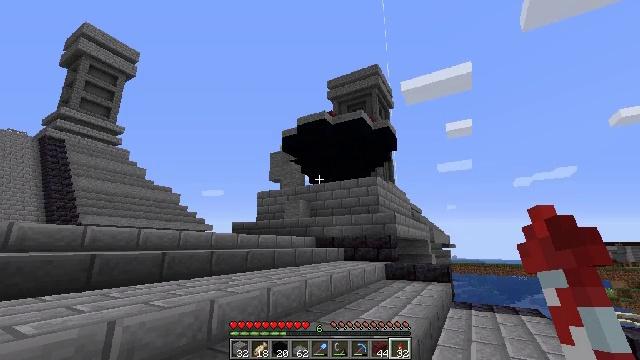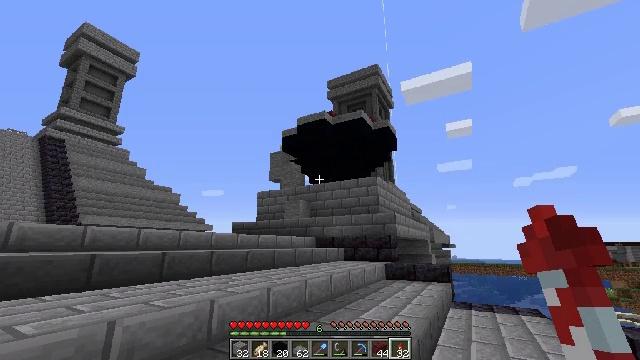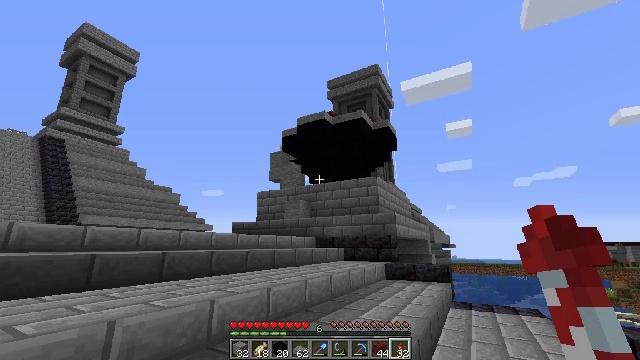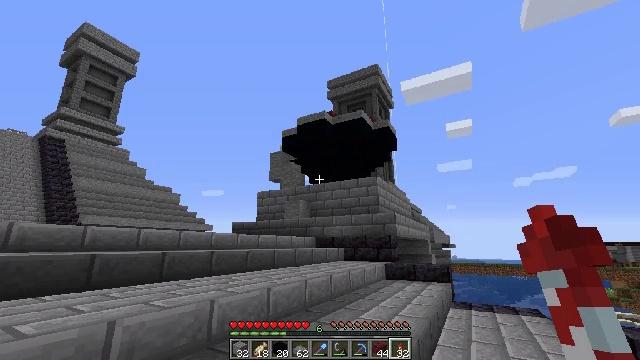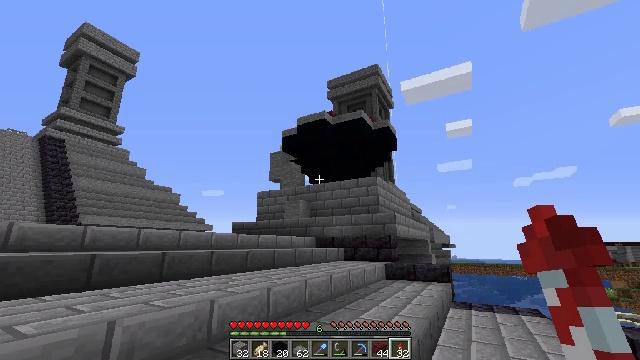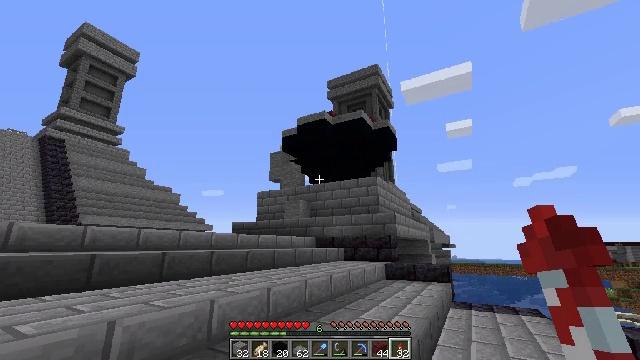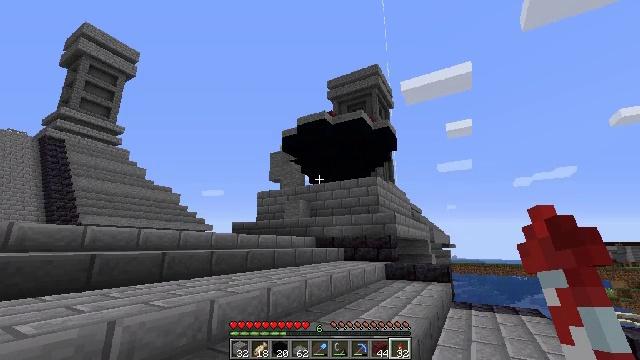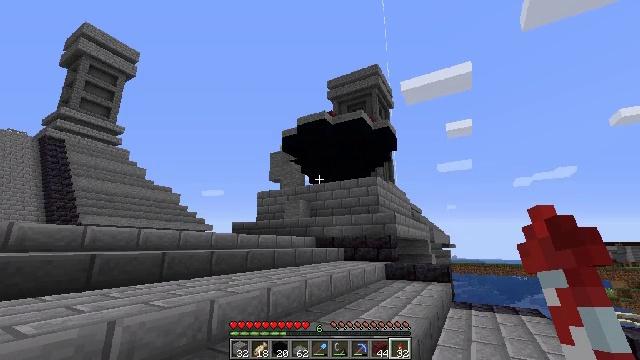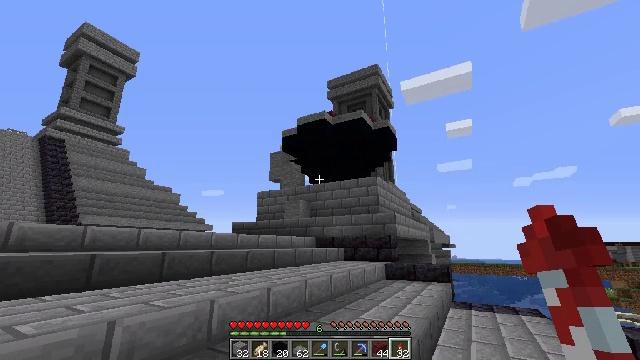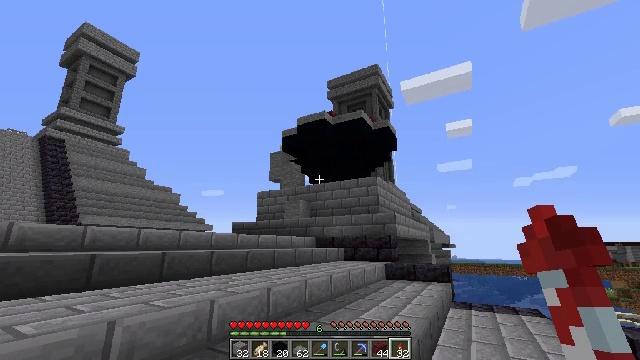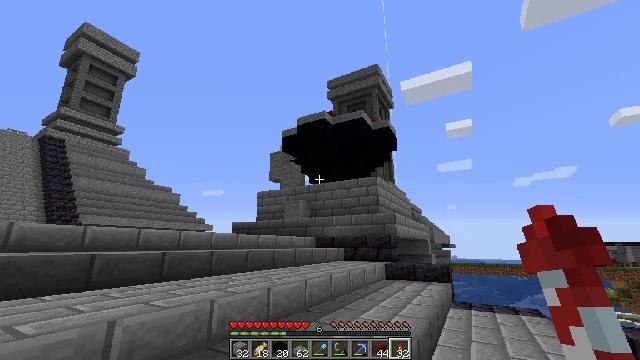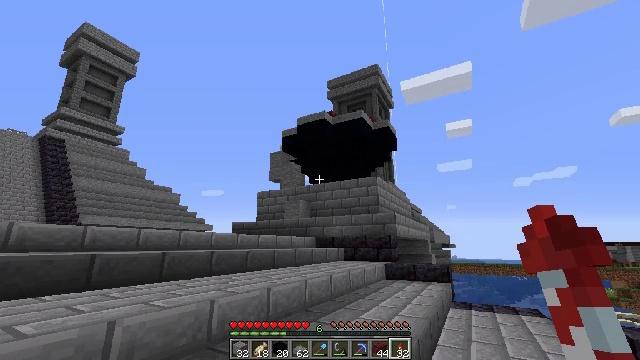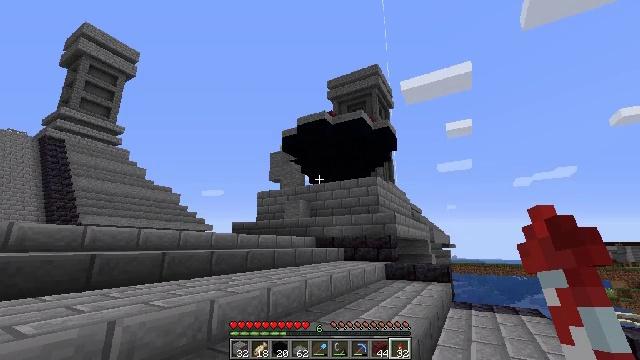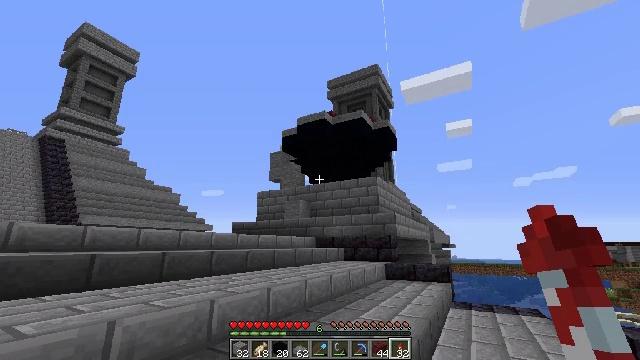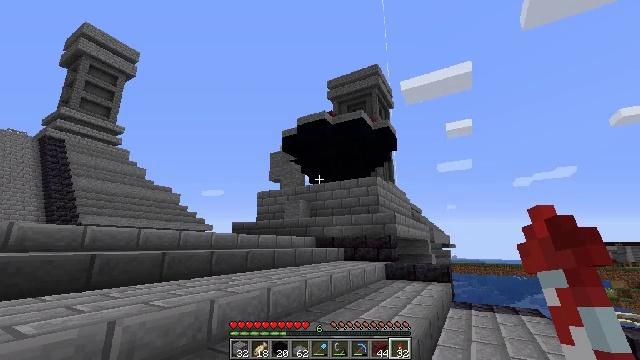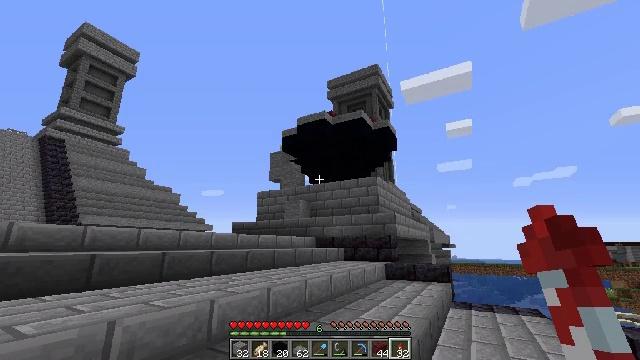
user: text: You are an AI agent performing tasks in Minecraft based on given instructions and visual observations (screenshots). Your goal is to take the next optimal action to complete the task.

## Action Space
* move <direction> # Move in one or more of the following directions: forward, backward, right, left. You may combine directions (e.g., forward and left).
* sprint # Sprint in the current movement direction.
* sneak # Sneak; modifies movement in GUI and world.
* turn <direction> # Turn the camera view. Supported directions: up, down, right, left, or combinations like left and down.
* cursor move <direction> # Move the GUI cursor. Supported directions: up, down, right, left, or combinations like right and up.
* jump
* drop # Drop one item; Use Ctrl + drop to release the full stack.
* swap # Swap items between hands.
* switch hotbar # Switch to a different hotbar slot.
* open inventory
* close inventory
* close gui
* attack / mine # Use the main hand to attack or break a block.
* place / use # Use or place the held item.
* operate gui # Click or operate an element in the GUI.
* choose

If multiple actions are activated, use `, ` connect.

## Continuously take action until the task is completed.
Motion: motion action
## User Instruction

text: Interact with the crafting table to create white concrete powder.
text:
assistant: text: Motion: no_op
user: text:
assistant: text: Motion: no_op
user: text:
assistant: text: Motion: no_op
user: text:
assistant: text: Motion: no_op
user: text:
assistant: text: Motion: no_op
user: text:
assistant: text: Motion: no_op
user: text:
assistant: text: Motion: no_op
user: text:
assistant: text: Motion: no_op
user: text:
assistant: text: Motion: no_op
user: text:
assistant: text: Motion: no_op
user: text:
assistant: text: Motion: no_op
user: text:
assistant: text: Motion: no_op
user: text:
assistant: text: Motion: no_op
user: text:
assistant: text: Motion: no_op
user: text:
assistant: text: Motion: no_op
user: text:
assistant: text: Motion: no_op
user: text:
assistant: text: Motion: no_op
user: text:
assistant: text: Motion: no_op
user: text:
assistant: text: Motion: no_op
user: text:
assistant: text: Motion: no_op
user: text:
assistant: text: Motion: no_op
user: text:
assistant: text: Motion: no_op
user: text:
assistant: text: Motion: no_op
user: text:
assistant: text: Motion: no_op
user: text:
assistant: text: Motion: no_op
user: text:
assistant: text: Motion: no_op
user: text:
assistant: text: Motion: no_op
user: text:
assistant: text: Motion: no_op
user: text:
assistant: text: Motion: no_op
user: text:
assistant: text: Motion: no_op